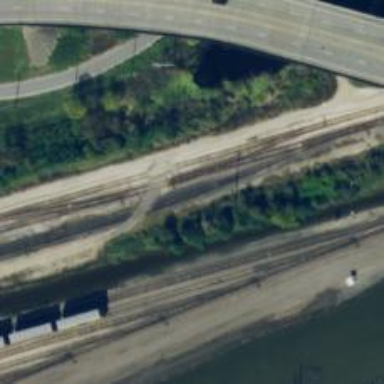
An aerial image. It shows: Railway yard in service.